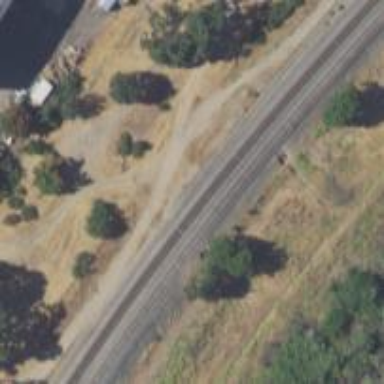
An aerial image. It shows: Abandoned railway siding.